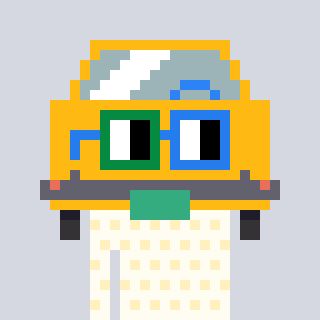
a pixel art character with square green and blue glasses, a taxi-shaped head and a grayscale-colored body on a cool background